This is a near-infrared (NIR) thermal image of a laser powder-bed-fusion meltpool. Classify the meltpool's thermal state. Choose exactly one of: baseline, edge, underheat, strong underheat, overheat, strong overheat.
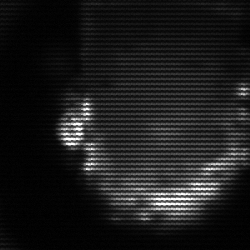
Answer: baseline